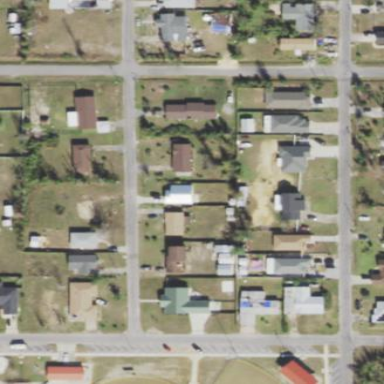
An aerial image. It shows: This residential area consists of single-family homes.